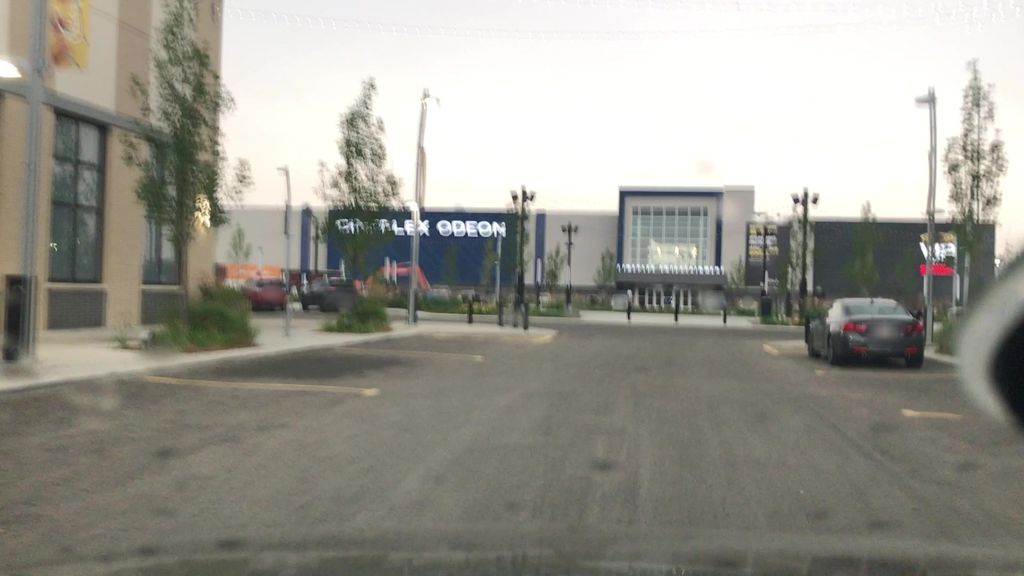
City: edmonton